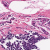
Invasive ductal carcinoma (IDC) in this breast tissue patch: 0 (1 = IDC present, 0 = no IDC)